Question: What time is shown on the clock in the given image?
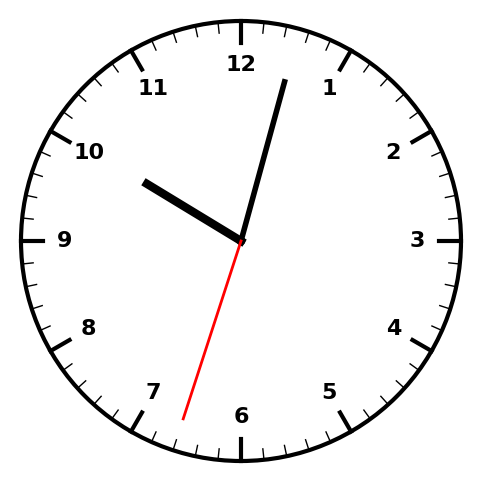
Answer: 10:02:33